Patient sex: M
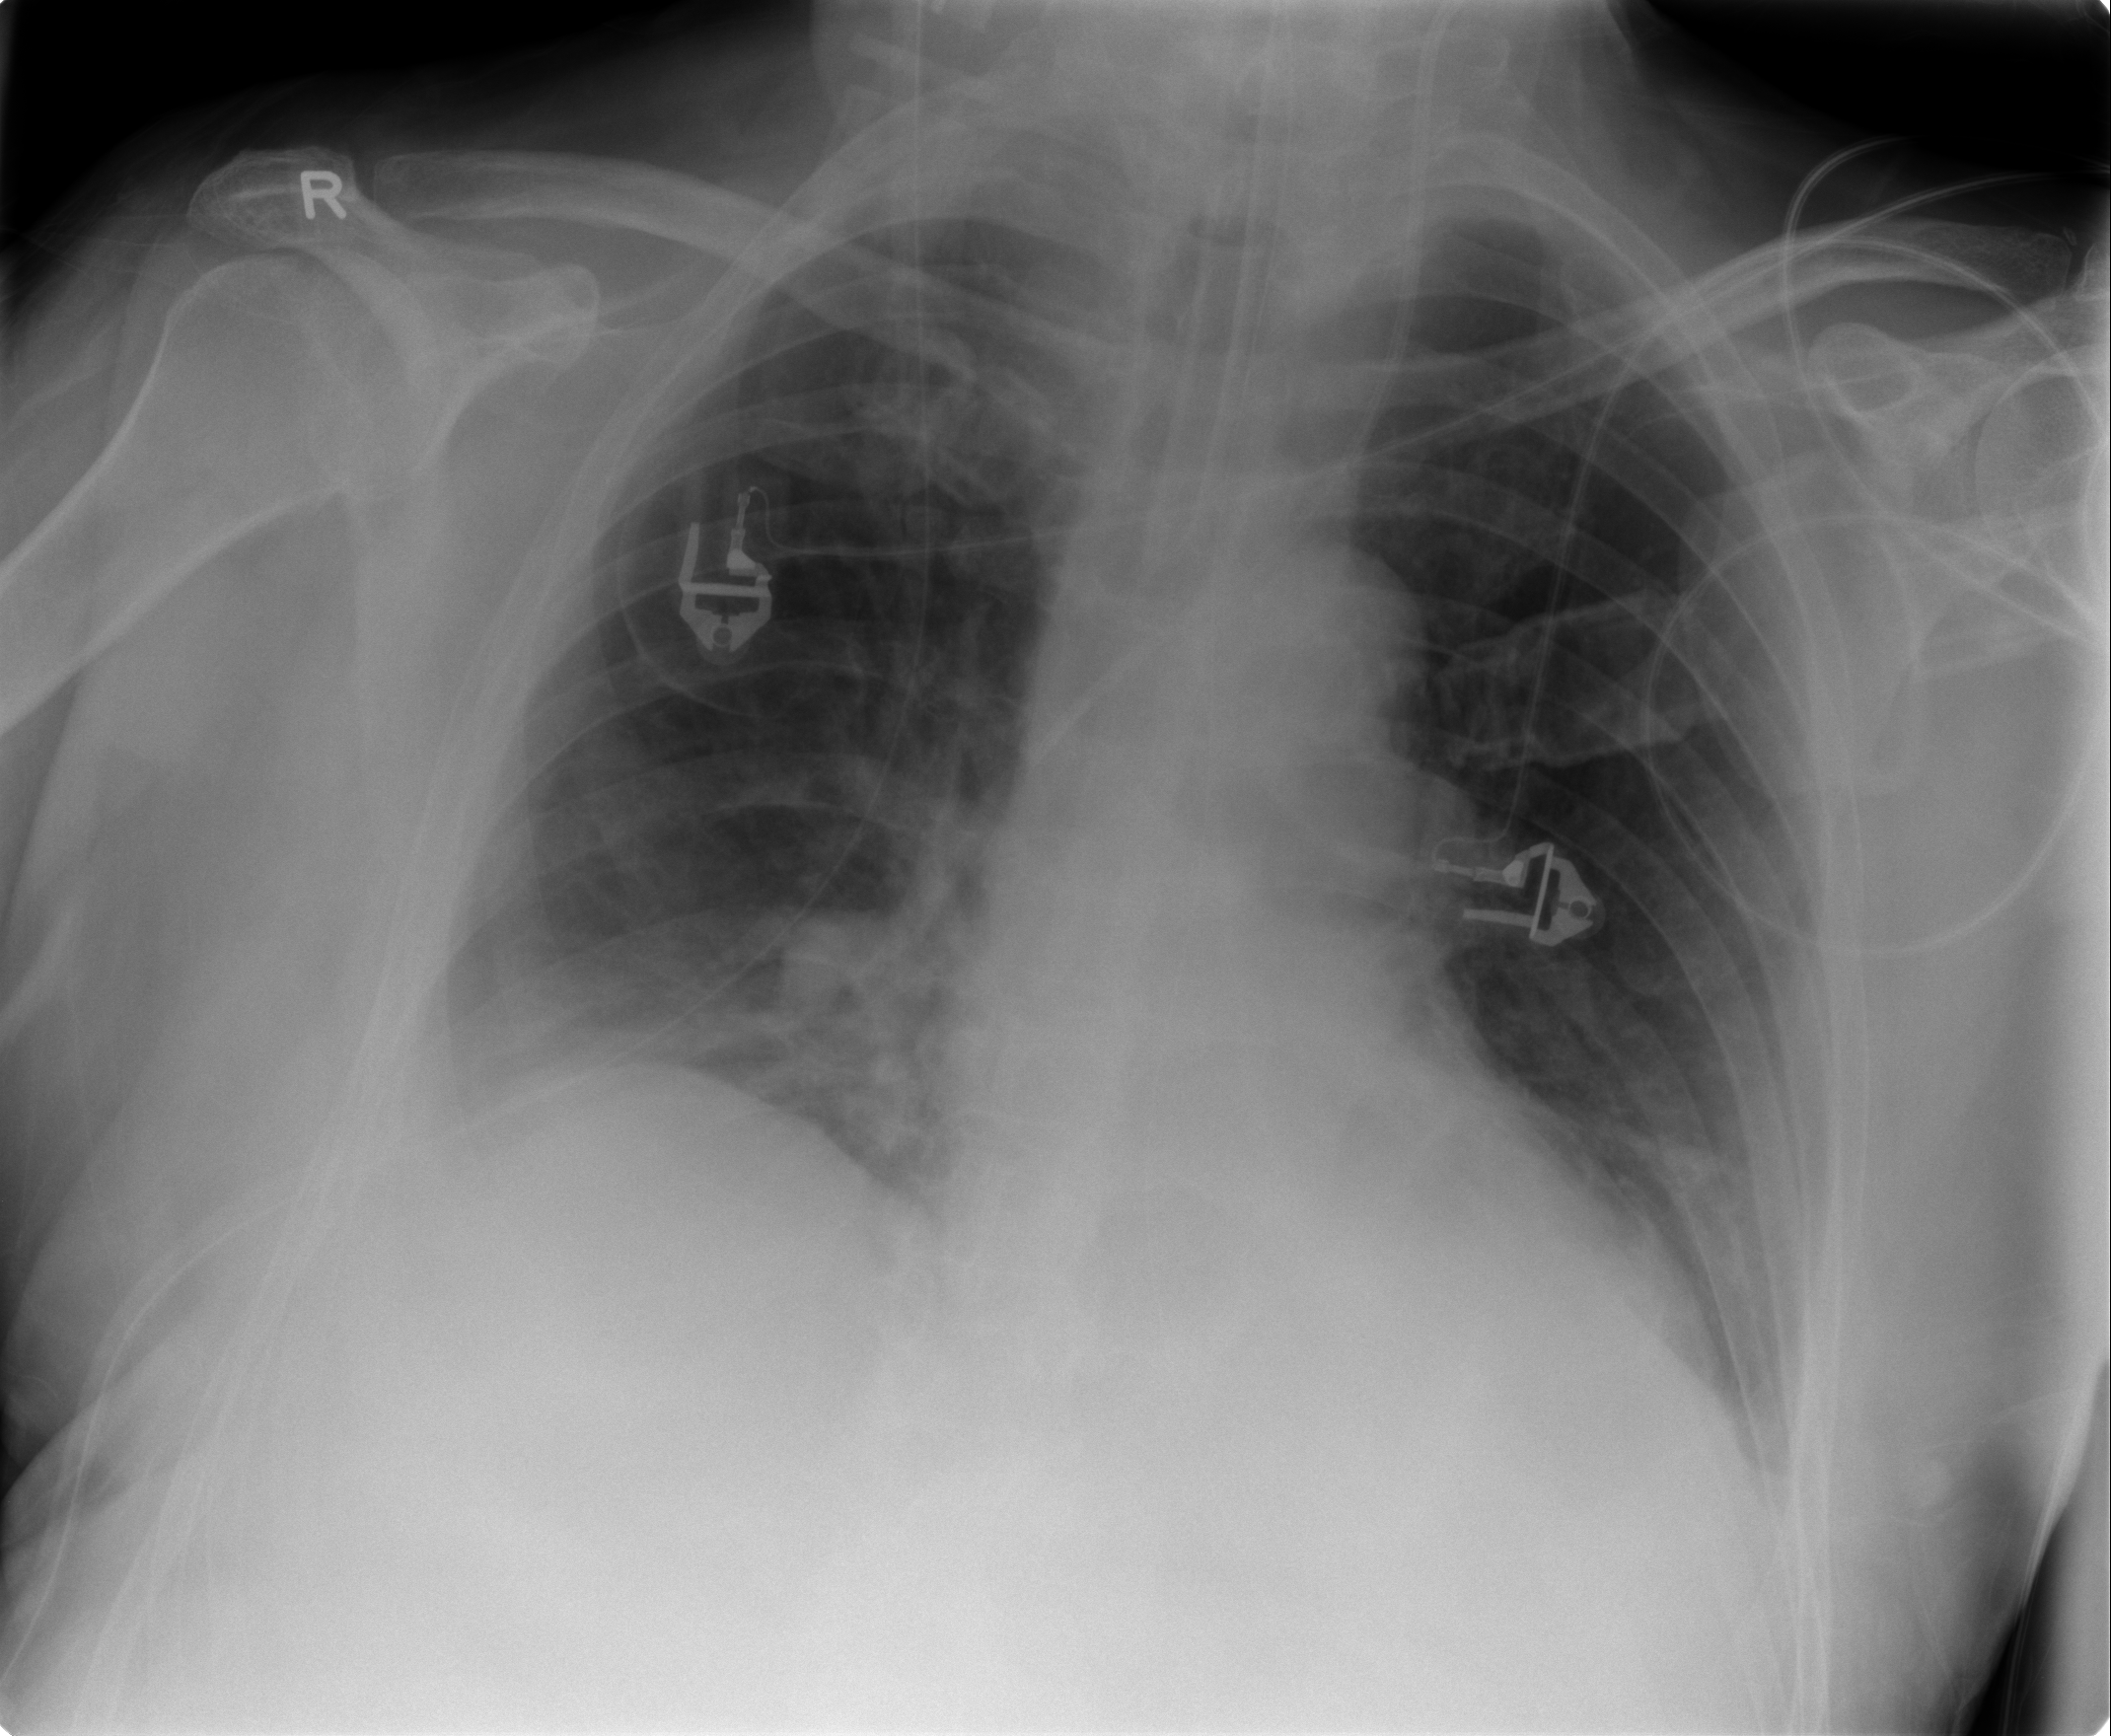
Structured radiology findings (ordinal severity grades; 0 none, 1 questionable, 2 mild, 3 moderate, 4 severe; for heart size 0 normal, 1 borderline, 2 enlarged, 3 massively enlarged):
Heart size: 0
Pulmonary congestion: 0
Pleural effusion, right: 2
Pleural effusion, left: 2
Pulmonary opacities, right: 0
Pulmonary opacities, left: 0
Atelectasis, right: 2
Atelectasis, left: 2